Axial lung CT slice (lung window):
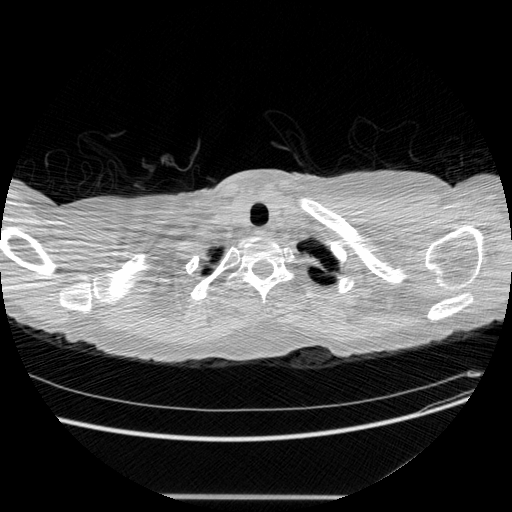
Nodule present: no